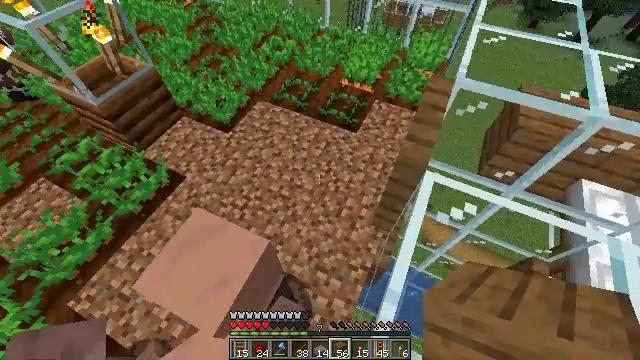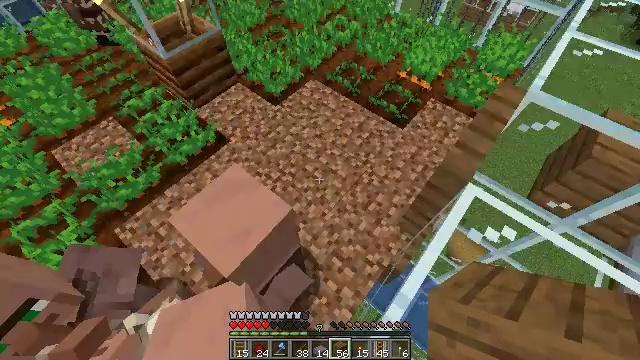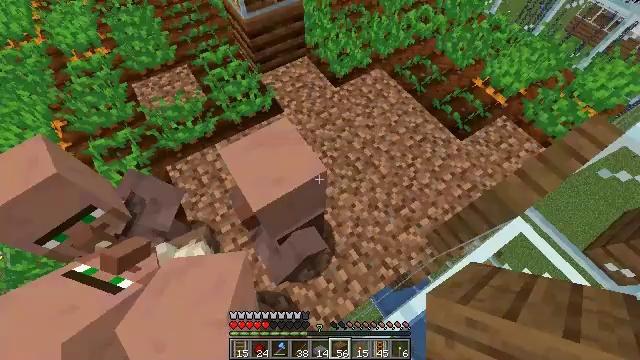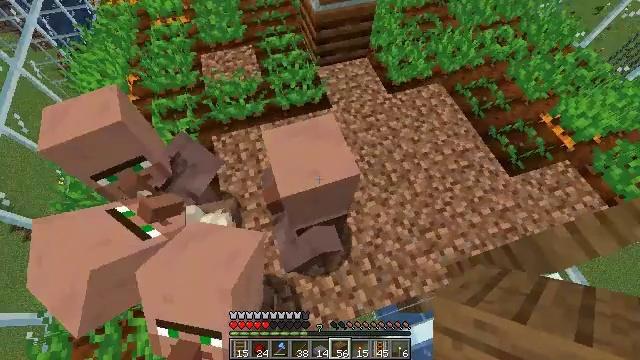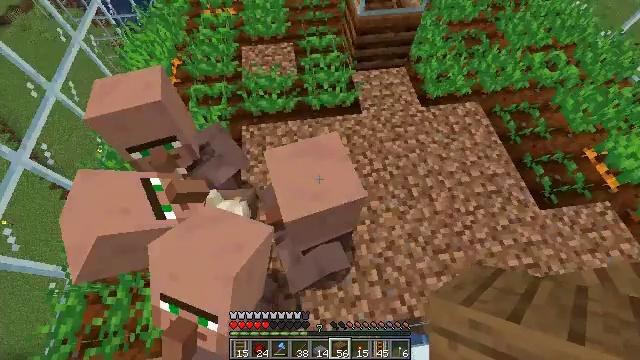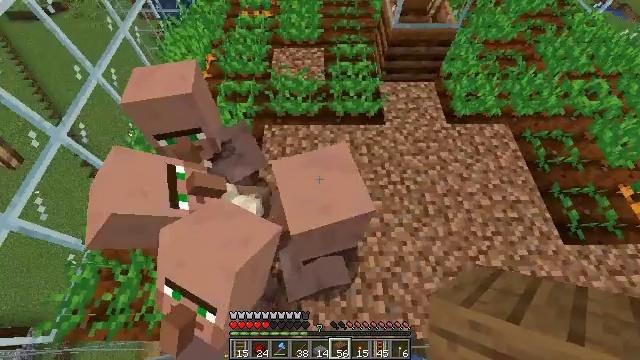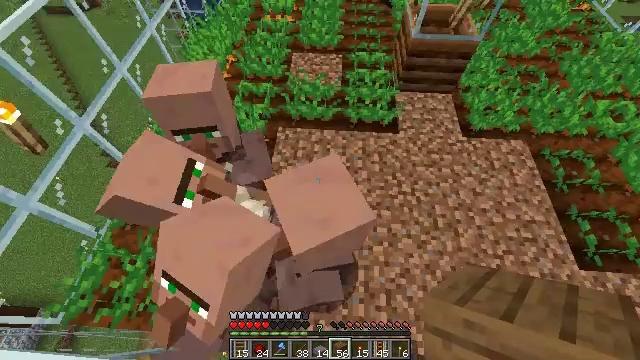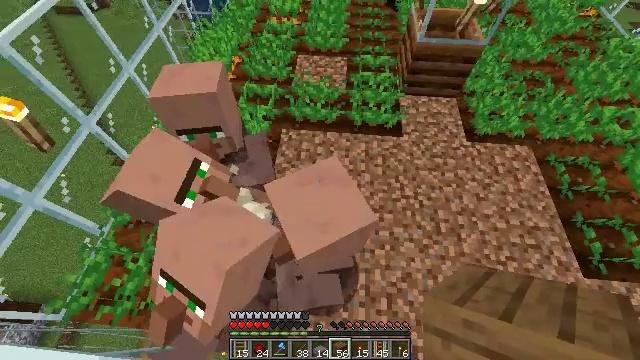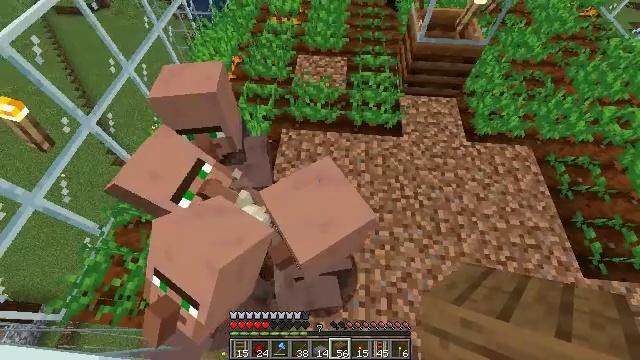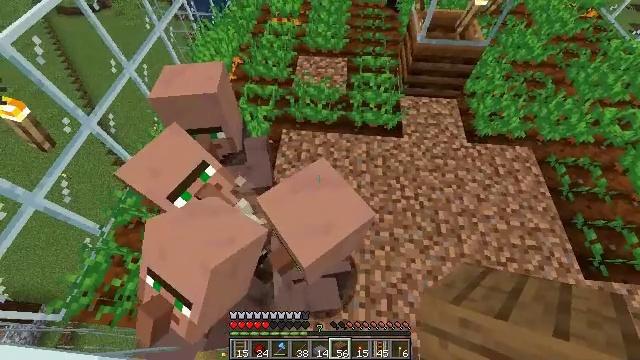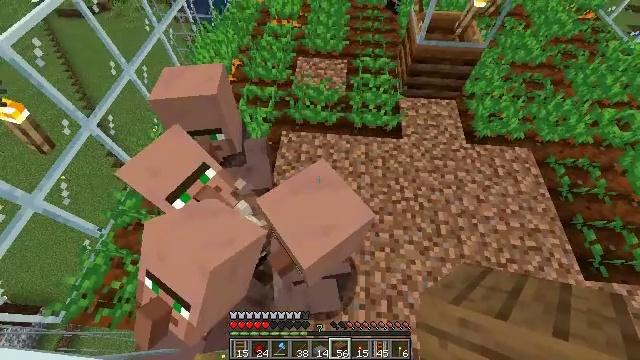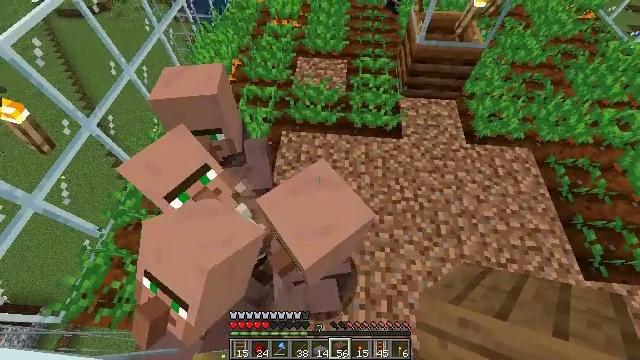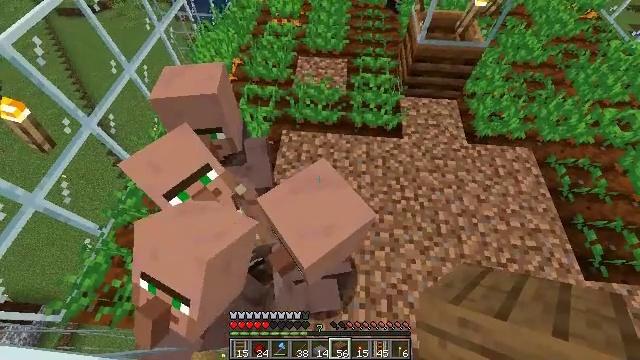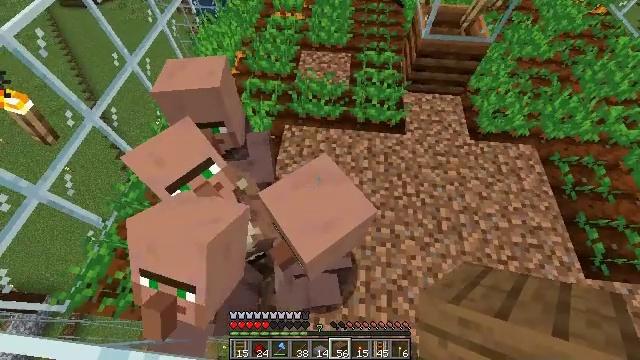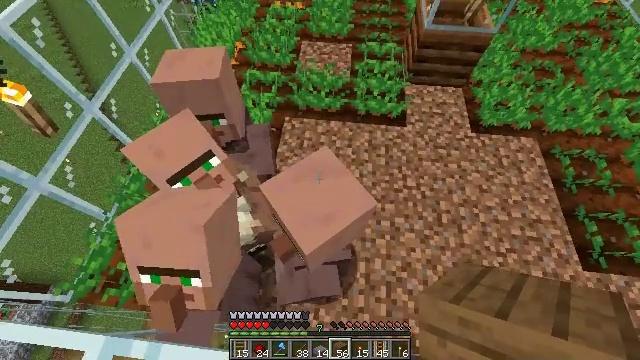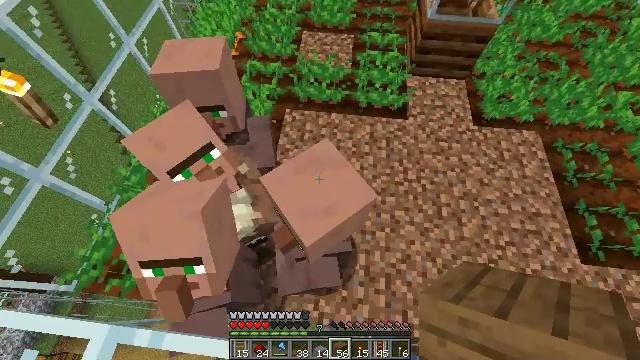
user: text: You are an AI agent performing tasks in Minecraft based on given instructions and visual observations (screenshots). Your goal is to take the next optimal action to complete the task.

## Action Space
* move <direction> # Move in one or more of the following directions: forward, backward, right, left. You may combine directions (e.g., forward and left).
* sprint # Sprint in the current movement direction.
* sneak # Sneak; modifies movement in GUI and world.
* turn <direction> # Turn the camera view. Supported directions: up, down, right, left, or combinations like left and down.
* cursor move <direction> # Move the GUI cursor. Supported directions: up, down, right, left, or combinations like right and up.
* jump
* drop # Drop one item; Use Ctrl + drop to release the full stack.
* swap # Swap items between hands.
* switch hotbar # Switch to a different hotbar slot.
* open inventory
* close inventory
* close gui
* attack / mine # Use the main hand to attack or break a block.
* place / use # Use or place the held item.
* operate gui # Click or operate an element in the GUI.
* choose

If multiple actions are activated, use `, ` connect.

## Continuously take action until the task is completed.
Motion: motion action
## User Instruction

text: Eliminate the villager.
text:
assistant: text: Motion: sneak, turn left and down
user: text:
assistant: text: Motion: sneak, turn left and down
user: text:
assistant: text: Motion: sneak, turn left
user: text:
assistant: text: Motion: sneak, turn left
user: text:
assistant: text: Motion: sneak, turn left and up
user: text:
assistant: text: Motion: sneak, turn left and up
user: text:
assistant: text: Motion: sneak, turn left
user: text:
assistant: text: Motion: sneak
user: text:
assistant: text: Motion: sneak
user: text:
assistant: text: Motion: sneak
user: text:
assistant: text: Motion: sneak
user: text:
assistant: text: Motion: sneak
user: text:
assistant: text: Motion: sneak, turn down
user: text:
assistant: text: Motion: sneak, turn down
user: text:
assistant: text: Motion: sneak, turn down
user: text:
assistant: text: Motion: sneak, turn down
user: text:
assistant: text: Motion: sneak, turn right
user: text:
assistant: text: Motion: sneak, turn right
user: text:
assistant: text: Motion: sneak, turn right
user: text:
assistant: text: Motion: sneak
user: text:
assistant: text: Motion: sneak
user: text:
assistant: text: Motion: sneak
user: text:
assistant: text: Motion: sneak
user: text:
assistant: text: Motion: sneak
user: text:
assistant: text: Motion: sneak
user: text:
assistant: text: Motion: sneak
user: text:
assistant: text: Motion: sneak
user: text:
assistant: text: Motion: sneak
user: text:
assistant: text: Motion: sneak
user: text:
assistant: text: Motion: sneak, attack / mine